Question: I have implemented <URL> unsuccessfully as follows:
'''
import numpy as np
def PDF(data, means, variances):
return 1/(np.sqrt(2 * np.pi * variances) + eps) * np.exp(-1/2 * (np.square(data - means) / (variances + eps)))
def EM_GMM(data, k, iterations):
weights = np.ones((k, 1)) / k # shape=(k, 1)
means = np.random.choice(data, k)[:, np.newaxis] # shape=(k, 1)
variances = np.random.random_sample(size=k)[:, np.newaxis] # shape=(k, 1)
data = np.repeat(data[np.newaxis, :], k, 0) # shape=(k, n)
for step in range(iterations):
# Expectation step
likelihood = PDF(data, means, np.sqrt(variances)) # shape=(k, n)
# Maximization step
b = likelihood * weights # shape=(k, n)
b /= np.sum(b, axis=1)[:, np.newaxis] + eps
# updage means, variances, and weights
means = np.sum(b * data, axis=1)[:, np.newaxis] / (np.sum(b, axis=1)[:, np.newaxis] + eps)
variances = np.sum(b * np.square(data - means), axis=1)[:, np.newaxis] / (np.sum(b, axis=1)[:, np.newaxis] + eps)
weights = np.mean(b, axis=1)[:, np.newaxis]
return means, variances
'''
when I run the algorithm on a 1-D time-series dataset, for k equal to 3, it returns an output like the following:
'''
array([[0.00000000e+000, 0.00000000e+000, 0.00000000e+000,
3.05053810e-003, 2.36989898e-025, 2.36989898e-025,
1.32797395e-136, 6.91134950e-031, 5.47347807e-001,
1.44637007e+000, 1.44637007e+000, 1.44637007e+000,
1.44637007e+000, 1.44637007e+000, 1.44637007e+000,
1.44637007e+000, 1.44637007e+000, 1.44637007e+000,
1.44637007e+000, 1.44637007e+000, 1.44637007e+000,
1.44637007e+000, 2.25849208e-064, 0.00000000e+000,
1.61228562e-303, 0.00000000e+000, 0.00000000e+000,
0.00000000e+000, 0.00000000e+000, 3.94387272e-242,
1.13078186e+000, 2.53108878e-001, 5.33548114e-001,
9.14920432e-001, 2.07015697e-013, 4.45250680e-038,
1.43000602e+000, 1.28781615e+000, 1.44821615e+000,
1.18186109e+000, 3.21610659e-002, 3.21610659e-002,
3.21610659e-002, 3.21610659e-002, 3.21610659e-002,
2.47382844e-039, 0.00000000e+000, 2.09150855e-200,
0.00000000e+000, 0.00000000e+000],
[5.93203066e-002, 1.01647068e+000, 5.99299162e-001,
0.00000000e+000, 0.00000000e+000, 0.00000000e+000,
0.00000000e+000, 0.00000000e+000, 0.00000000e+000,
0.00000000e+000, 0.00000000e+000, 0.00000000e+000,
0.00000000e+000, 0.00000000e+000, 0.00000000e+000,
0.00000000e+000, 0.00000000e+000, 0.00000000e+000,
0.00000000e+000, 0.00000000e+000, 0.00000000e+000,
0.00000000e+000, 0.00000000e+000, 2.14690238e-010,
2.49337135e-191, 5.10499986e-001, 9.32658804e-001,
1.21148135e+000, 1.13315278e+000, 2.50324069e-237,
0.00000000e+000, 0.00000000e+000, 0.00000000e+000,
0.00000000e+000, 0.00000000e+000, 0.00000000e+000,
0.00000000e+000, 0.00000000e+000, 0.00000000e+000,
0.00000000e+000, 0.00000000e+000, 0.00000000e+000,
0.00000000e+000, 0.00000000e+000, 0.00000000e+000,
0.00000000e+000, 1.73966953e-125, 2.53559290e-275,
1.42960975e-065, 7.57552338e-001],
[0.00000000e+000, 0.00000000e+000, 0.00000000e+000,
3.05053810e-003, 2.36989898e-025, 2.36989898e-025,
1.32797395e-136, 6.91134950e-031, 5.47347807e-001,
1.44637007e+000, 1.44637007e+000, 1.44637007e+000,
1.44637007e+000, 1.44637007e+000, 1.44637007e+000,
1.44637007e+000, 1.44637007e+000, 1.44637007e+000,
1.44637007e+000, 1.44637007e+000, 1.44637007e+000,
1.44637007e+000, 2.25849208e-064, 0.00000000e+000,
1.61228562e-303, 0.00000000e+000, 0.00000000e+000,
0.00000000e+000, 0.00000000e+000, 3.94387272e-242,
1.13078186e+000, 2.53108878e-001, 5.33548114e-001,
9.14920432e-001, 2.07015697e-013, 4.45250680e-038,
1.43000602e+000, 1.28781615e+000, 1.44821615e+000,
1.18186109e+000, 3.21610659e-002, 3.21610659e-002,
3.21610659e-002, 3.21610659e-002, 3.21610659e-002,
2.47382844e-039, 0.00000000e+000, 2.09150855e-200,
0.00000000e+000, 0.00000000e+000]])
'''
which I believe is working wrong since the outputs are two vectors which one of them represents 'means' values and the other one represents 'variances' values. The vague point which made me doubtful about implementation is it returns back '0.00000000e+000' for most of the outputs as it can be seen and it doesn't need really to visualize these outputs. BTW the input data are data. I have checked everything and traced multiple times but no bug shows up.
Here are my input data:
'''
[25.31 , 24.31 , 24.12 , 43.46 , 41.48666667,
41.48666667, 37.54 , 41.175 , 44.81 , 44.44571429,
44.44571429, 44.44571429, 44.44571429, 44.44571429, 44.44571429,
44.44571429, 44.44571429, 44.44571429, 44.44571429, 44.44571429,
44.44571429, 44.44571429, 39.71 , 26.69 , 34.15 ,
24.94 , 24.75 , 24.56 , 24.38 , 35.25 ,
44.62 , 44.94 , 44.815 , 44.69 , 42.31 ,
40.81 , 44.38 , 44.56 , 44.44 , 44.25 ,
43.66666667, 43.66666667, 43.66666667, 43.66666667, 43.66666667,
40.75 , 32.31 , 36.08 , 30.135 , 24.19 ]
'''
I was wondering if there is an elegant way to implement it via 'numpy' or 'SciKit-learn'. Any helps will be appreciated.
Following is current output and expected output:

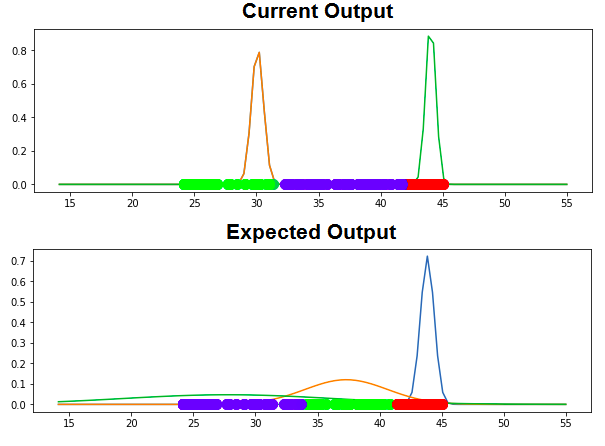
Answer: As I mentioned in the comment, the critical point that I see is the 'means' initialization. Following the default implementation of <URL>, instead of random initialization, I switched to KMeans.
'''
import numpy as np
import seaborn as sns
import matplotlib.pyplot as plt
plt.style.use('seaborn')
eps=1e-8
def PDF(data, means, variances):
return 1/(np.sqrt(2 * np.pi * variances) + eps) * np.exp(-1/2 * (np.square(data - means) / (variances + eps)))
def EM_GMM(data, k=3, iterations=100, init_strategy='kmeans'):
weights = np.ones((k, 1)) / k # shape=(k, 1)
if init_strategy=='kmeans':
from sklearn.cluster import KMeans
km = KMeans(k).fit(data[:, None])
means = km.cluster_centers_ # shape=(k, 1)
else: # init_strategy=='random'
means = np.random.choice(data, k)[:, np.newaxis] # shape=(k, 1)
variances = np.random.random_sample(size=k)[:, np.newaxis] # shape=(k, 1)
data = np.repeat(data[np.newaxis, :], k, 0) # shape=(k, n)
for step in range(iterations):
# Expectation step
likelihood = PDF(data, means, np.sqrt(variances)) # shape=(k, n)
# Maximization step
b = likelihood * weights # shape=(k, n)
b /= np.sum(b, axis=1)[:, np.newaxis] + eps
# updage means, variances, and weights
means = np.sum(b * data, axis=1)[:, np.newaxis] / (np.sum(b, axis=1)[:, np.newaxis] + eps)
variances = np.sum(b * np.square(data - means), axis=1)[:, np.newaxis] / (np.sum(b, axis=1)[:, np.newaxis] + eps)
weights = np.mean(b, axis=1)[:, np.newaxis]
return means, variances
'''
This seems to yield the desired output much more consistently:
'''
s = np.array([25.31 , 24.31 , 24.12 , 43.46 , 41.48666667,
41.48666667, 37.54 , 41.175 , 44.81 , 44.44571429,
44.44571429, 44.44571429, 44.44571429, 44.44571429, 44.44571429,
44.44571429, 44.44571429, 44.44571429, 44.44571429, 44.44571429,
44.44571429, 44.44571429, 39.71 , 26.69 , 34.15 ,
24.94 , 24.75 , 24.56 , 24.38 , 35.25 ,
44.62 , 44.94 , 44.815 , 44.69 , 42.31 ,
40.81 , 44.38 , 44.56 , 44.44 , 44.25 ,
43.66666667, 43.66666667, 43.66666667, 43.66666667, 43.66666667,
40.75 , 32.31 , 36.08 , 30.135 , 24.19 ])
k=3
n_iter=100
means, variances = EM_GMM(s, k, n_iter)
print(means,variances)
[[44.42596231]
[24.509301 ]
[35.<PHONE> ]]
[[0.<PHONE>]
[0.<PHONE>]
[0.52125856]]
# Plotting the results
colors = ['green', 'red', 'blue', 'yellow']
bins = np.linspace(np.min(s)-2, np.max(s)+2, 100)
plt.figure(figsize=(10,7))
plt.xlabel('$x$')
plt.ylabel('pdf')
sns.scatterplot(s, [0.05] * len(s), color='navy', s=40, marker=2, label='Series data')
for i, (m, v) in enumerate(zip(means, variances)):
sns.lineplot(bins, PDF(bins, m, v), color=colors[i], label=f'Cluster {i+1}')
plt.legend()
plt.plot()
'''
<URL>
Finally we can see that the purely random initialization generates different results; let's see the resulting 'means':
'''
for _ in range(5):
print(EM_GMM(s, k, n_iter, init_strategy='random')[0], '
')
[[44.42596231]
[44.42596231]
[44.42596231]]
[[44.42596231]
[24.509301 ]
[30.<PHONE> ]]
[[44.42596231]
[35.<PHONE> ]
[44.42596231]]
[[44.42596231]
[30.<PHONE> ]
[44.42596231]]
[[44.42596231]
[44.42596231]
[44.42596231]]
'''
One can see how different these results are, in some cases the resulting means is constant, meaning that inizalization chose 3 similar values and didn't change much while iterating. Adding some print statements inside the 'EM_GMM' will clarify that.